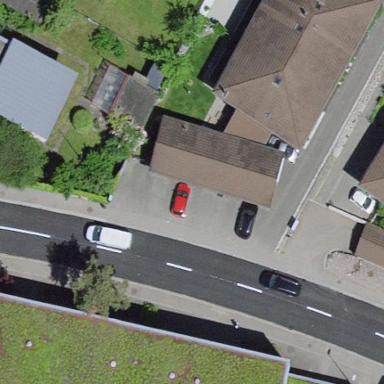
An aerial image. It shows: Terrace building with gabled roof.